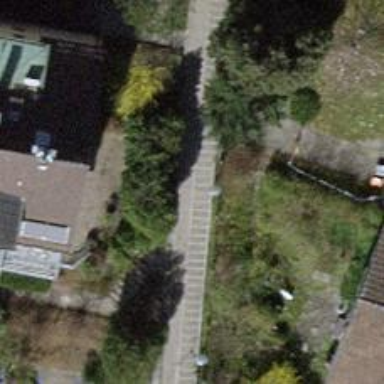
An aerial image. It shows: Set of steps with sett surface. There is also ramp available.